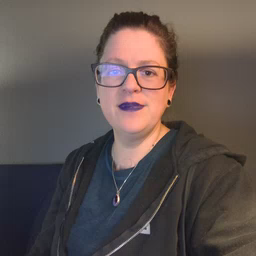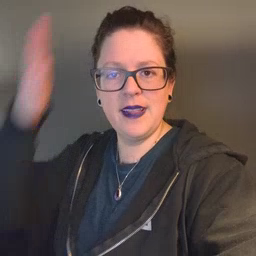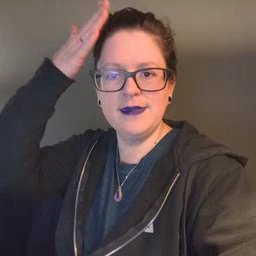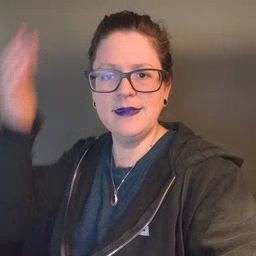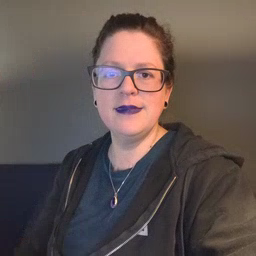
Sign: hat